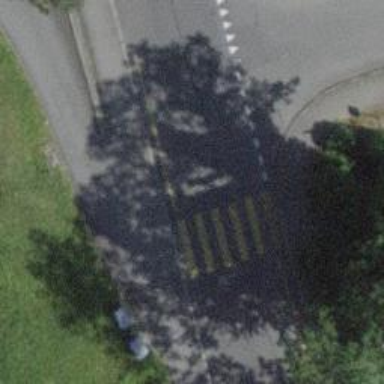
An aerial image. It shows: Zebra crossing on footway.